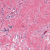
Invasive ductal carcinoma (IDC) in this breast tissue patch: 1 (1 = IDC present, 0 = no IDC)